Field crop: maize
Growth stage: 1
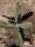
Species: atriplex